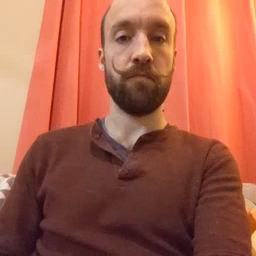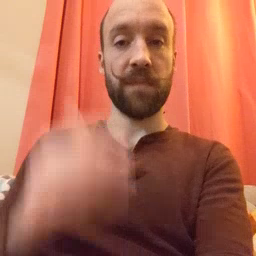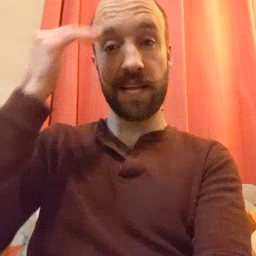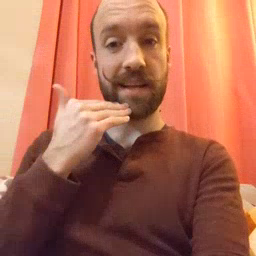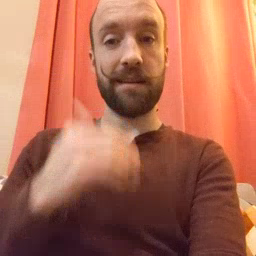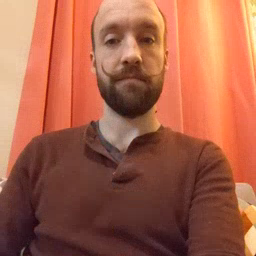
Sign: head